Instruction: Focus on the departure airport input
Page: home
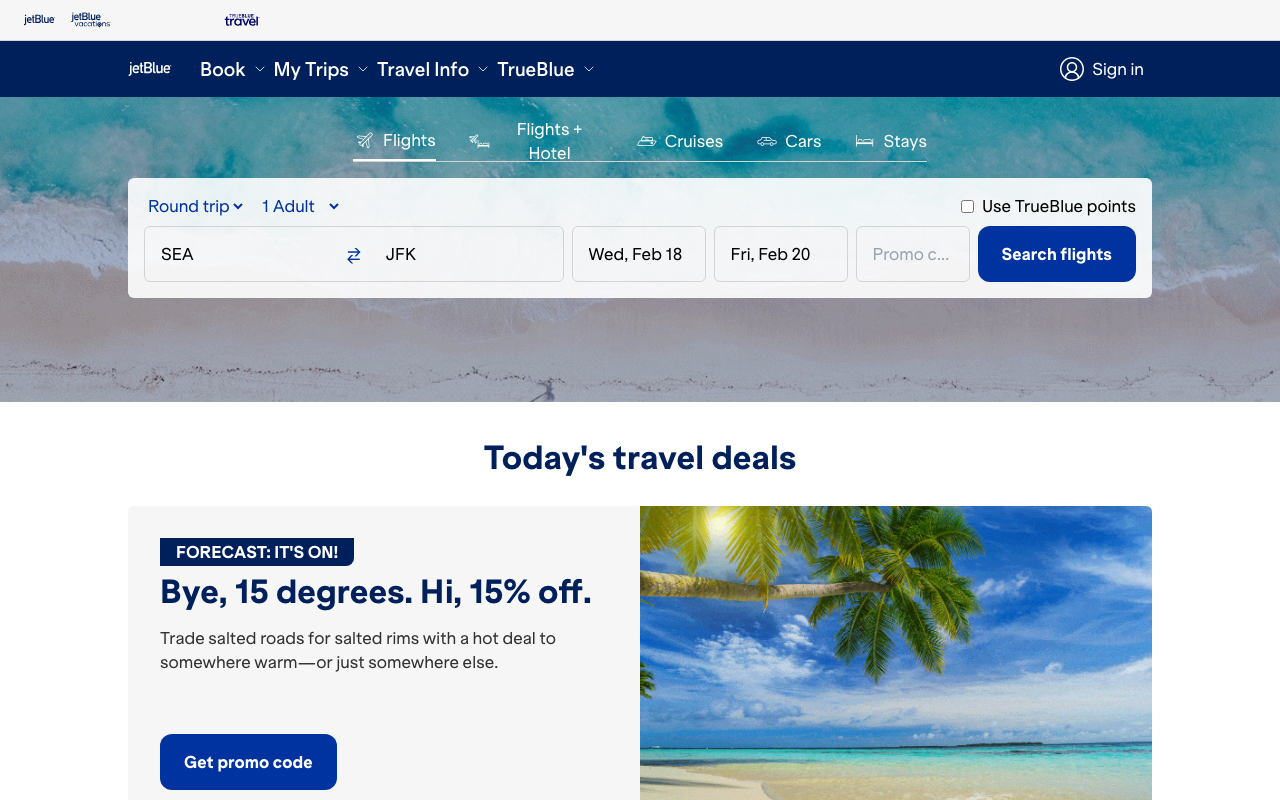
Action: click